Question: I'm beginning to learn Qt for use in one of my projects, and what I need to do is create a GUI that allows the user to open a file. I was looking through the examples and I found one of them that has exactly what I need; the problem is that it's also got a whole lot of other stuff, to the point where I have no idea what I'm looking at or what I'm looking for.
Basically, my question is this:
How do I make what you can see below in the image, where after clicking on the button and selecting the relevant file, it shows and stores the file path in the box to the right?

I have already figured out how to make the button open the file dialog, my only problem is getting it to store and display the filepath.
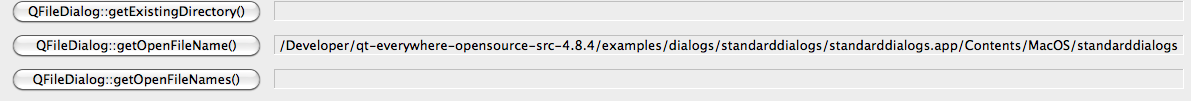
Answer: Solved it with this:
'''
void OpenXMLFile::on_File1Button_clicked()
{
file1Name = QFileDialog::getOpenFileName(this,
tr("Open XML File 1"), "/home", tr("XML Files (*.xml)"));
ui->File1Path->setText(file1Name);
}
void OpenXMLFile::on_File2Button_clicked()
{
file2Name = QFileDialog::getOpenFileName(this,
tr("Open XML File 2"), "/home", tr("XML Files (*.xml)"));
ui->File2Path->setText(file2Name);
}
'''
Where this is my GUI:

(The boxes next to the buttons are Line Edits if anyone was wondering)